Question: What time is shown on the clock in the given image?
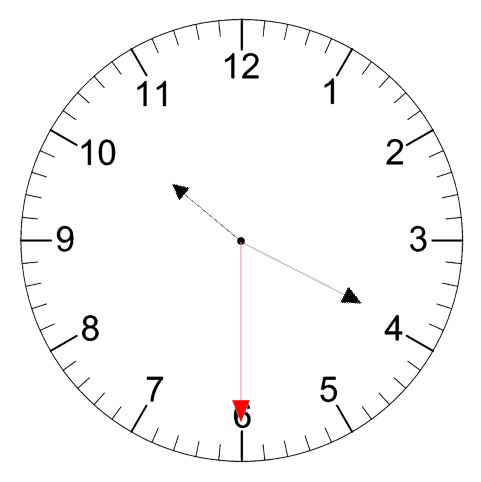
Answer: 10:19:30